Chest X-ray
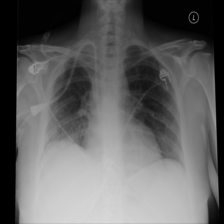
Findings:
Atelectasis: negative
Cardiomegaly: negative
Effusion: positive
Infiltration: positive
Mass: negative
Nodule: negative
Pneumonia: negative
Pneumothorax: negative
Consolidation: negative
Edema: negative
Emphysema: negative
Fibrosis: negative
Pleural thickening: negative
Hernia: negative